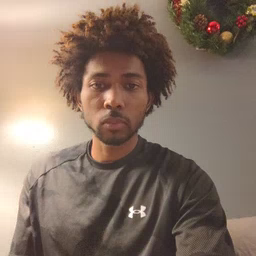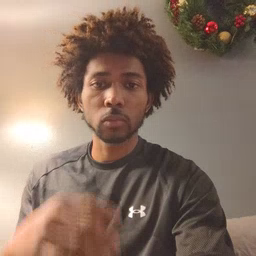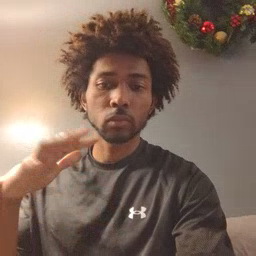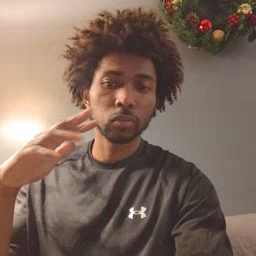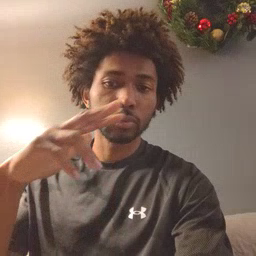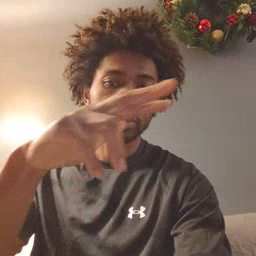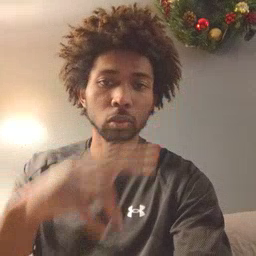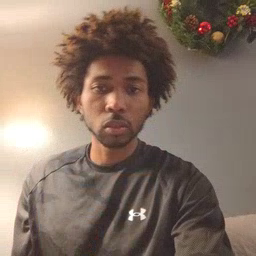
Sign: helicopter